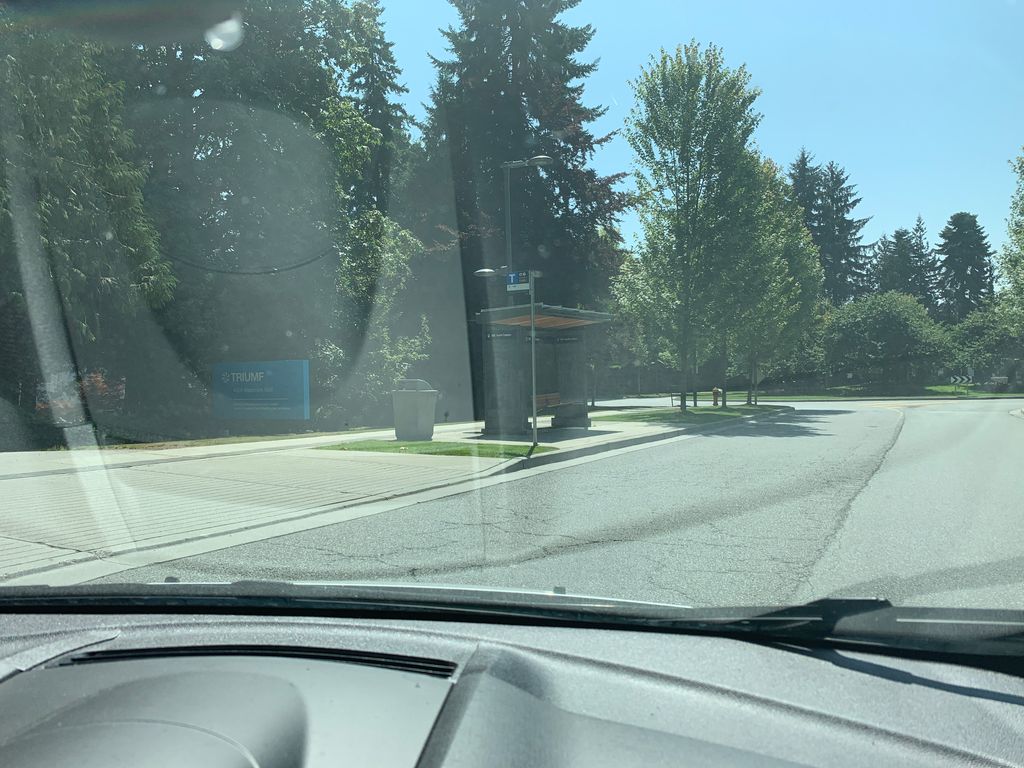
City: vancouver